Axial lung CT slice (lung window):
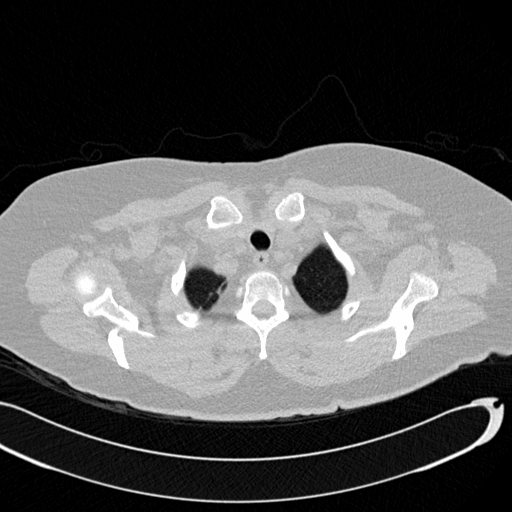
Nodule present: no